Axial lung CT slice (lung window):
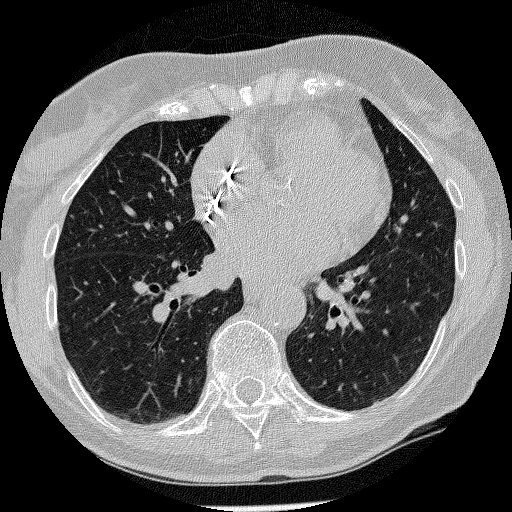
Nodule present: no